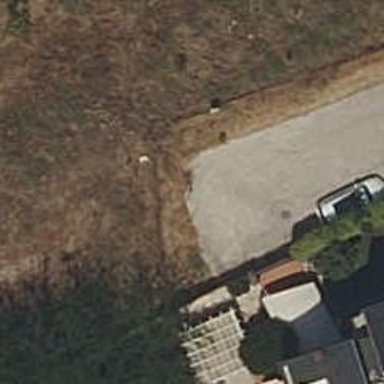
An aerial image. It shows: Concrete driveway.